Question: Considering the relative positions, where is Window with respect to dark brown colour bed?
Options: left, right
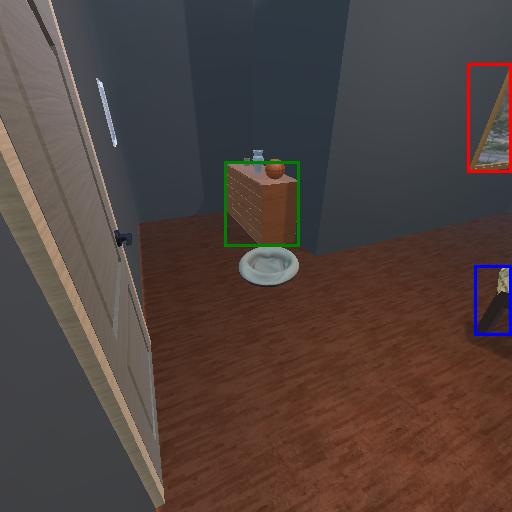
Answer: left